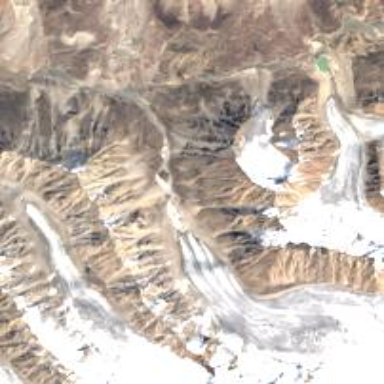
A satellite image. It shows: Majestic glacier in the distance.